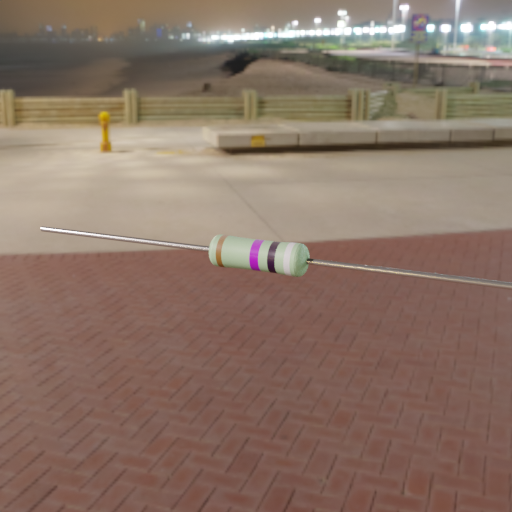
Resistor colour bands (in order): brown, violet, black, silver